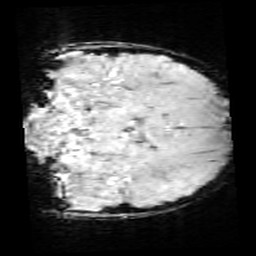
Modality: SWI
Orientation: coronal
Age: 9
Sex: male
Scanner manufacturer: siemens
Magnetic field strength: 3 T
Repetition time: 0.027 s
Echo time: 0.02 s